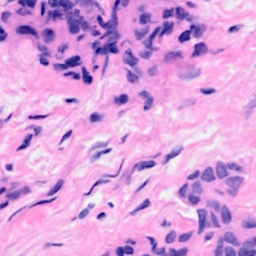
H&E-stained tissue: Breast